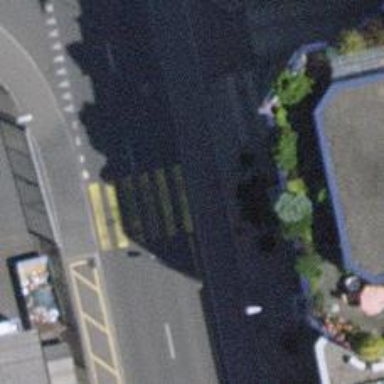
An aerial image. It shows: Kerb barrier.